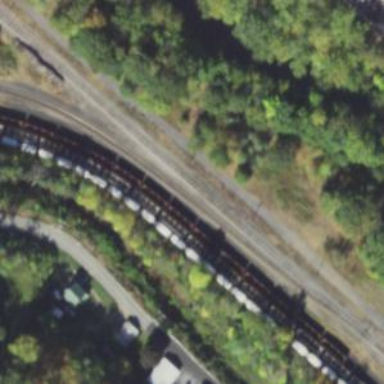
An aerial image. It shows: Railway yard used for servicing trains.